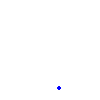
Particle: proton